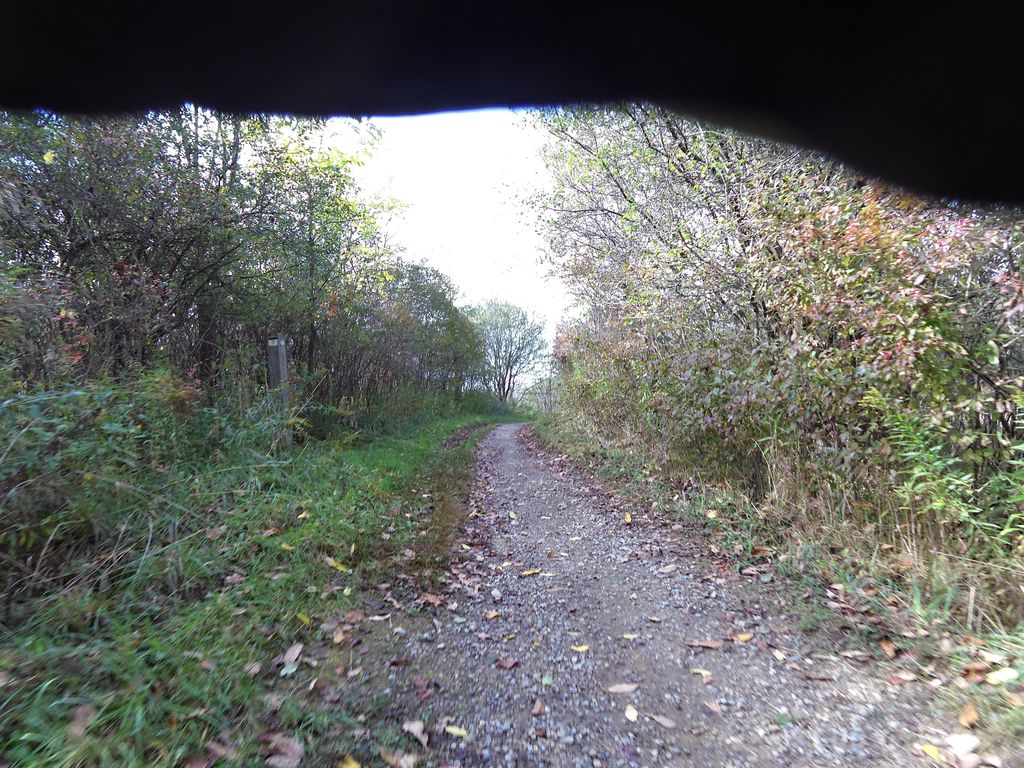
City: hamilton